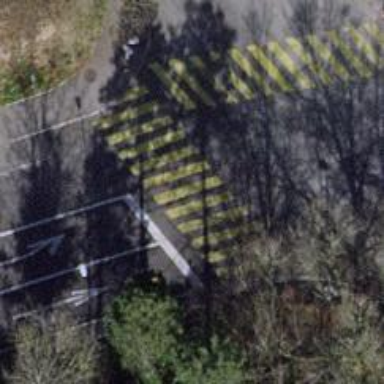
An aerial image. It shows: Road crossing with traffic signals.